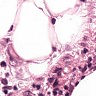
Metastatic tissue present: yes